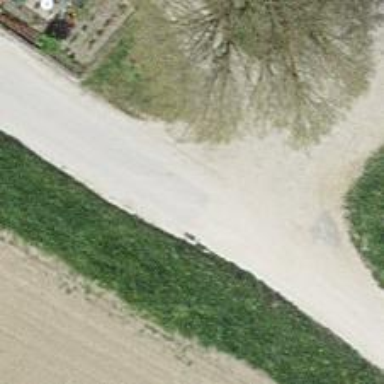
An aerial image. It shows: Unpaved unclassified road.